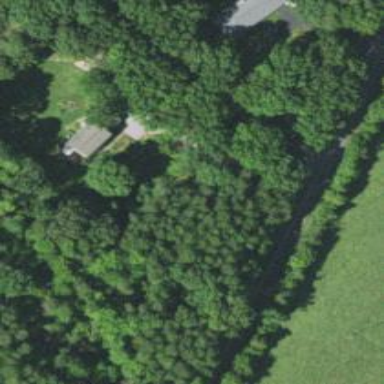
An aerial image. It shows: Driveway leading to service road.